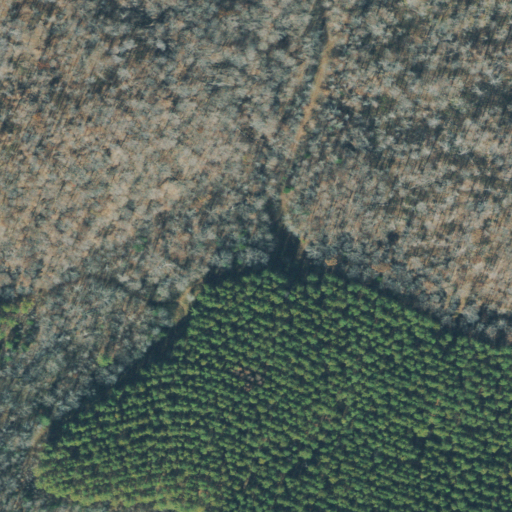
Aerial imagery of valley in Tennessee named Hughes Hollow containing deciduous forest, evergreen forest, and mixed forest